Question: I need a table of values inside the listview as a list item. My requirement is like the below image. Please any one explain me how to achieve that. Is it possible to add table layout inside the listview or we can use Listview as a list item of parent listview

All the values from json. No hard code vales
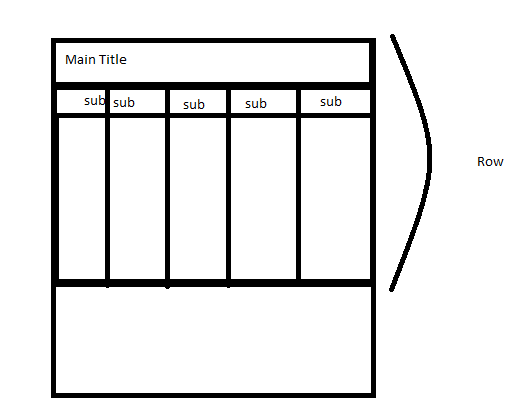
Answer: Sorry for being late. I found here searching for a solution for the same problem. Finally I found a nice tutorial.
<URL>
The key is that you should use '"fill_parent"' for the 'LinearLayout' of 'row.xml' and using 'singleline="true"', 'width="0dp"' with 'weight'.
Hope it helped you or forecoming users.